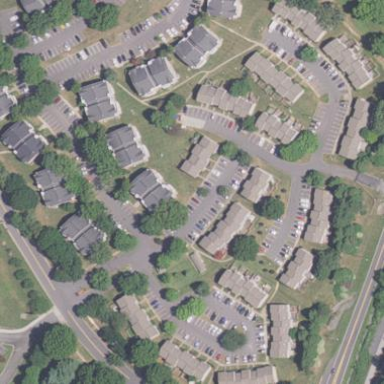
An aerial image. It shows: Residential area with apartments.